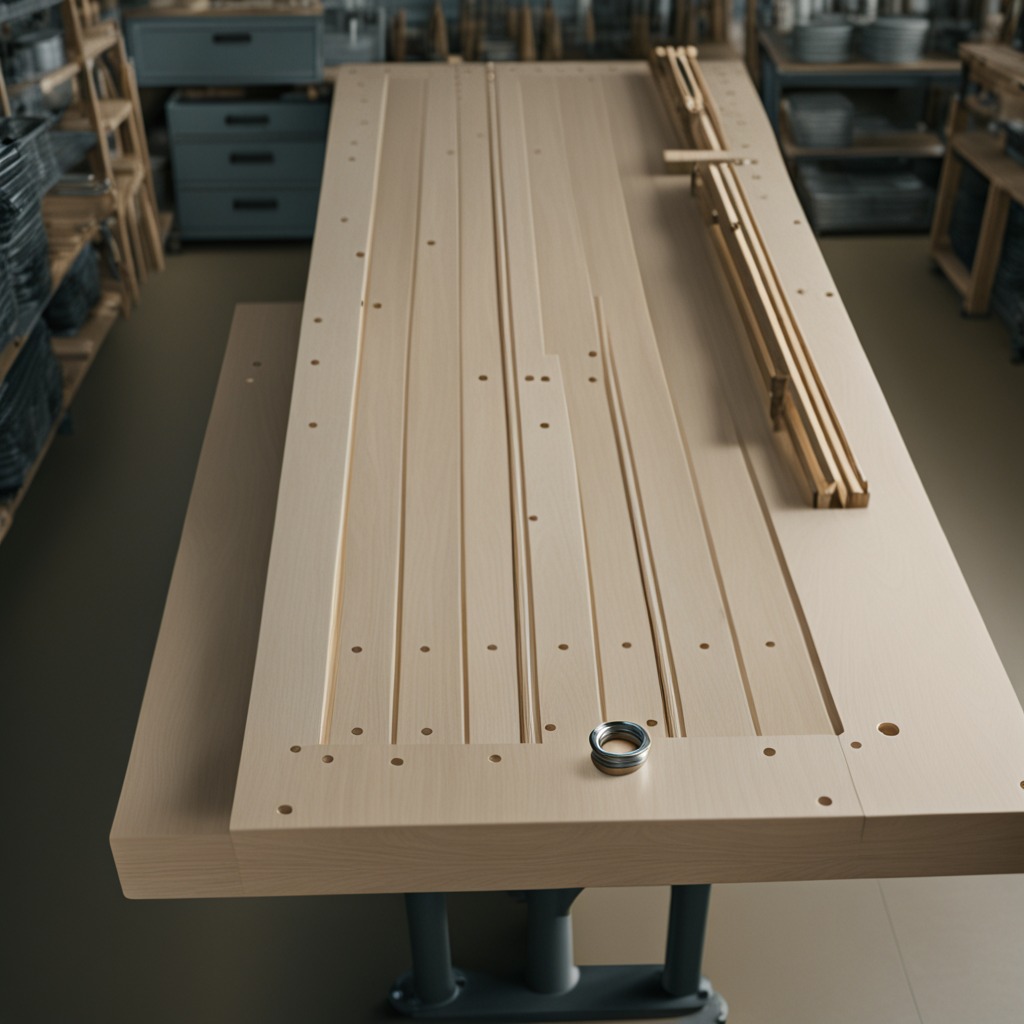
A metal nut is lying on a workbench inside a coastal fishing gear workshop.